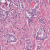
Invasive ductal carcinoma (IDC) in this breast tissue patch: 1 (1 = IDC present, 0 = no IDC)